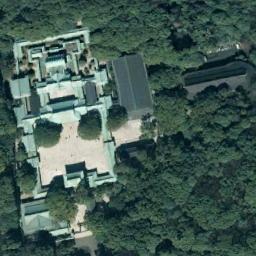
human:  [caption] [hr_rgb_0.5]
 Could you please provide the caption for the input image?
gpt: The palace is surrounded by trees .

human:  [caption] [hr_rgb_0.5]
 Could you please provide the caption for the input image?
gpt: The palace was built in a forest .

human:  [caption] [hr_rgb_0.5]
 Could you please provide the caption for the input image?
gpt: The palace is surrounded by trees .

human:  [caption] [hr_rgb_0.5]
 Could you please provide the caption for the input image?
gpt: The green palace is surrounded by a forest and the palace has a tower, A courtyard and some gray buildings .

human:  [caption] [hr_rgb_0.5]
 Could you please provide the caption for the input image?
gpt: There are many green trees around the palace .